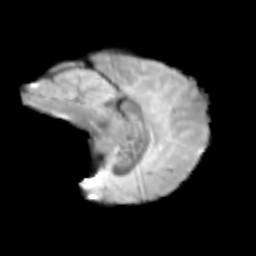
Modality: T2w
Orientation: sagittal
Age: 11
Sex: female
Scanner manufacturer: siemens
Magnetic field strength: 3 T
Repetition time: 3.8 s
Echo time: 0.07 s